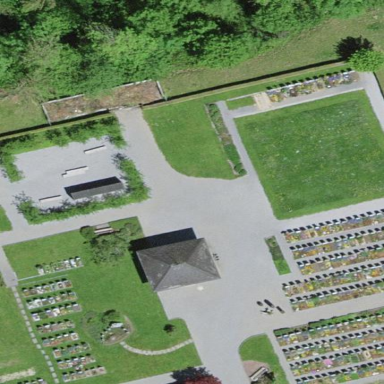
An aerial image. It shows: Cemetery.